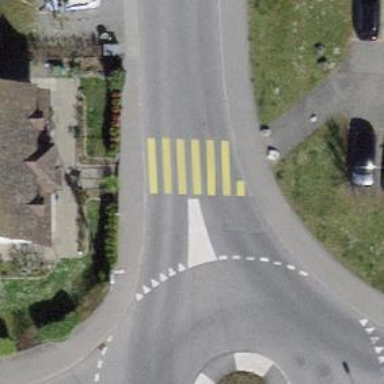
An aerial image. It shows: Marked footway crossing with zebra markings.